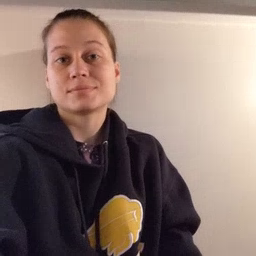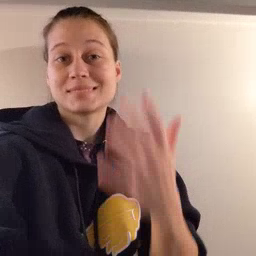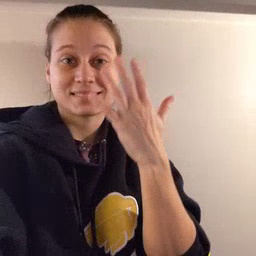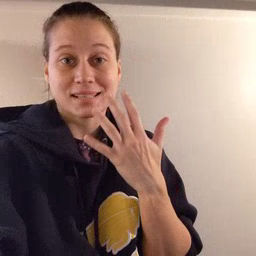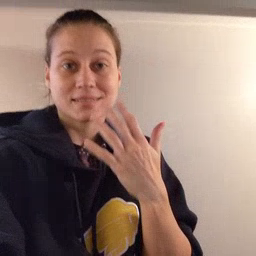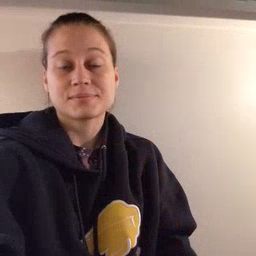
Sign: sad